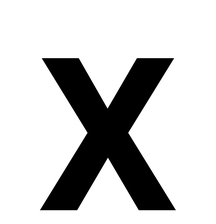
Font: Roboto_Medium